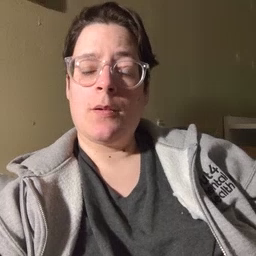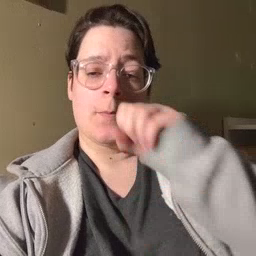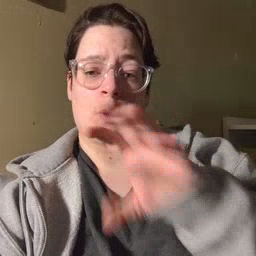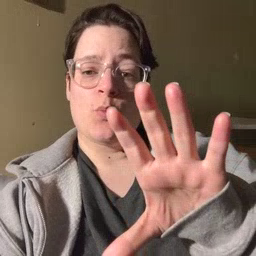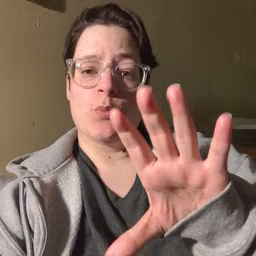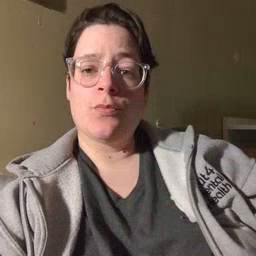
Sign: blow